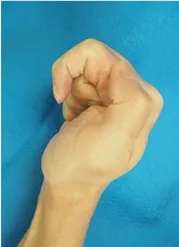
H
) At 7 years and 9 months after the replantation, the total active motion was 215 degrees.
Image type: radiology (x_ray)